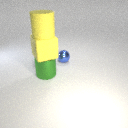
large green metal cylinder below large yellow rubber cylinder